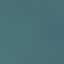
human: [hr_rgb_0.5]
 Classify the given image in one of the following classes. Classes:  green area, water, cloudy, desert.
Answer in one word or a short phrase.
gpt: water